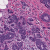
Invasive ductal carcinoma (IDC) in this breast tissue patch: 1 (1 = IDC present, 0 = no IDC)